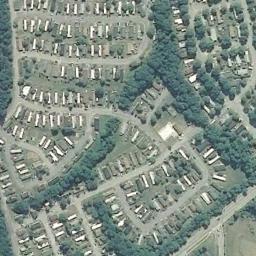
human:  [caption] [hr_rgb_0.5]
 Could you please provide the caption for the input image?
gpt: There are several roads in the mobile home park .

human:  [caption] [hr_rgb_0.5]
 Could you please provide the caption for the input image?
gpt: The mobile home park is on the grass next to some trees .

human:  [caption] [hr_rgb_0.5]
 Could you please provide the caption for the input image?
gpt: The mobile home park has lots of neatly arranged mobile homes and some green belts .

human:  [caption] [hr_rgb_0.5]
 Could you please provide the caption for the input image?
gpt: There are four rows of white mobile homes and a U-shaped path .

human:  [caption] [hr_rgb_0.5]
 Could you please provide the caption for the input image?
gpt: There are many white buildings and green trees in the mobile home park .